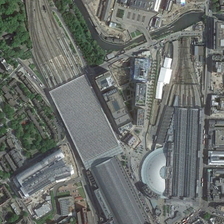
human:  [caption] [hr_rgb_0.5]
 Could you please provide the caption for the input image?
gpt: this railway station with large grey roofs sits next to a lush wood and buildings .

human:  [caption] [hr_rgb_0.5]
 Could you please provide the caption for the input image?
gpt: a grey station is in the middle of two residentials .

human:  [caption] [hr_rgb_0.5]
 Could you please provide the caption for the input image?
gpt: here is a railway station near a river and a forest  together with some buildings .

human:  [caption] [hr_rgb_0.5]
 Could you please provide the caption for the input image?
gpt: here is a railway station near a river and a forest  together with some buildings .

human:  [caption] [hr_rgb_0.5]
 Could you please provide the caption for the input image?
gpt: many buildings and many green trees are in two sides of a railway station .